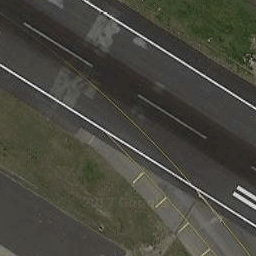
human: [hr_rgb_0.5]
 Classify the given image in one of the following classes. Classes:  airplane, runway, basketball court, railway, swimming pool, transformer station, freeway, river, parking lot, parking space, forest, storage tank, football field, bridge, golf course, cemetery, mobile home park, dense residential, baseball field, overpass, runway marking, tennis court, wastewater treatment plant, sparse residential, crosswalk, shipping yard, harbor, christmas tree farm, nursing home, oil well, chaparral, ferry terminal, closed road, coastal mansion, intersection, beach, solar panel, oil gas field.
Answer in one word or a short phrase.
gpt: runway